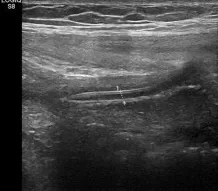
Ultrasound image showing resolution of the collection (1) around the laparoscopically inserted hernia repair mesh.
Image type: radiology (ultrasound)